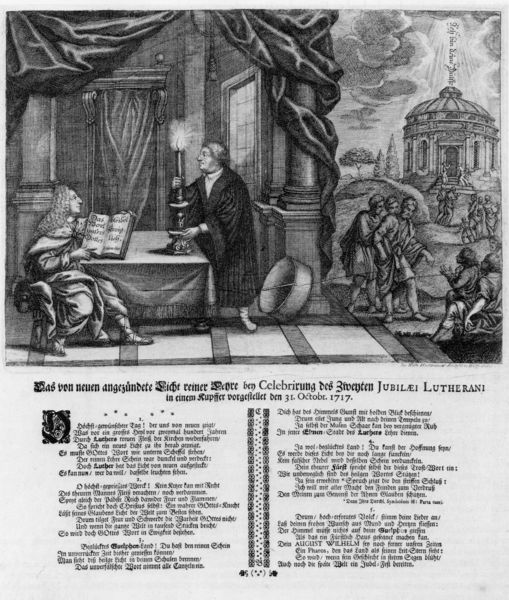
Titel: Das von neuen angezündete Licht
Künstler: Jacob Wilhelm Heckenhauer
Institution: (Seriendruck)
Schlagwörter: baum, dunkel, feuer, himmel, mann, schatten, umhang, weiß, wolken, bäume, landschaft, menschen, sitzen, fenster, frau, frisur, hintergrund, lampe, licht, männer, nacht, raum, schwarz, stuhl, szene, säule, säulen, tisch, tür, zeichnung, zimmer, gebäude, haus, tuch, weg, wolke, gespräch, menge, teppich, richter, architektur, arm, barock, bibel, diener, falten, stehen, stein, bild, innenraum, tischtuch, vorhang, horizont, natur, wolen, kirche, sonne, boden, geistlicher, interieur, mantel, reich, sessel, sitzend, adel, innen, personen, musik, locken, brunnen, rund, perücke, schrift, grafik, graphik, spalten, saal, kuppel, lesen, draperie, kerze, bett, leuchter, deutsch, faltenwurf, ring, flamme, buch, religion, strahlen, druck, druckgraphik, schnitt, schwarz-weiß, druckgrafik, radierung, stich, seite, fliesen, illustration, text, zeitung, wei0, initiale, fürst, buchdruck, buchseite, kerzenständer, kerzenschein, kerzenhalter, seiten, brief, gedicht, klerus, reif, luther, baldachin, bettler, tempel, gelehrter, pinie, lesend, vorhand, symbolik, perücken, kupferstich, buchseiten, almosen, pavillion, szenen, jubiläum, fraktur, bildunterschrift, flugblatt, kandelaber, beichte, allongeperücke, latein, kapitälchen, aäule, grafi, evangelisch, mittealter, druckschrift, spalte, seriendruck, inkunabel, schrifft, simultandarstellung, thesen, schlagzeug, garfik, gaphik